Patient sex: F
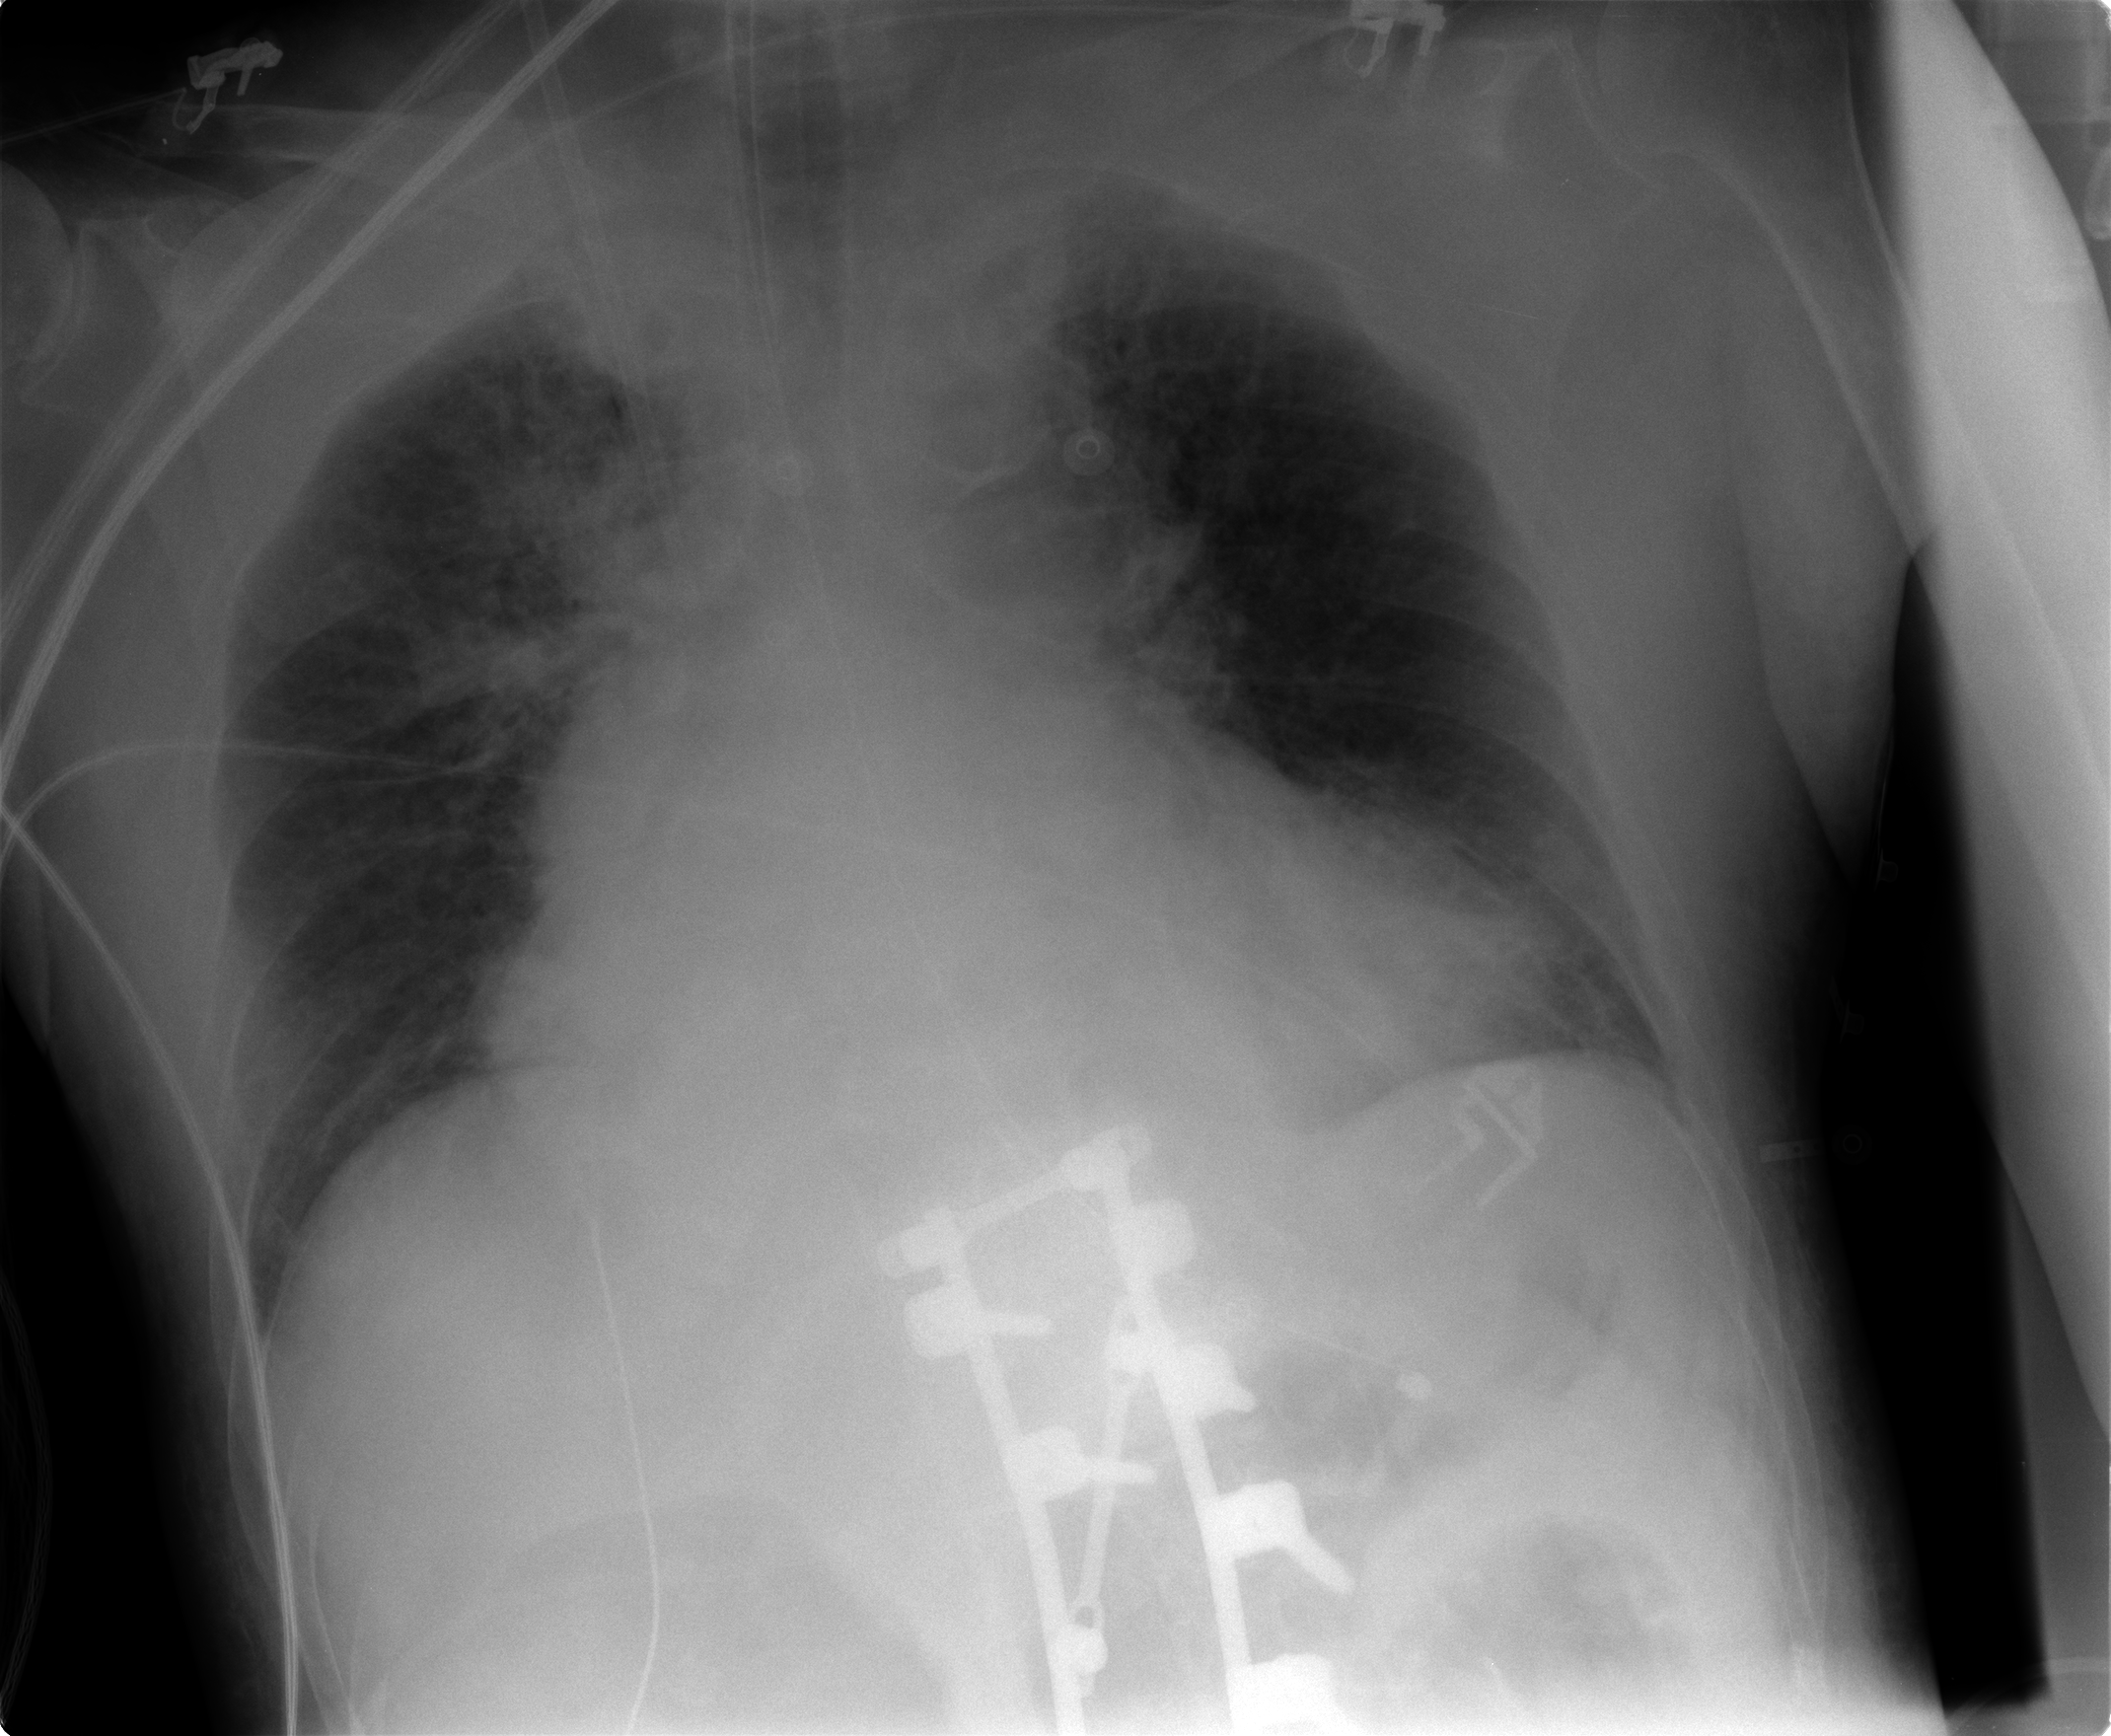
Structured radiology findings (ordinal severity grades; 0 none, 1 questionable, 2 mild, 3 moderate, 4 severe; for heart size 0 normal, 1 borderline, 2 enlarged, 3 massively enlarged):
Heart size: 3
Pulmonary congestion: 3
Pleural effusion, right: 0
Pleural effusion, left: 0
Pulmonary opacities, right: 2
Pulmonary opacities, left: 2
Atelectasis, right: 0
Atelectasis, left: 2